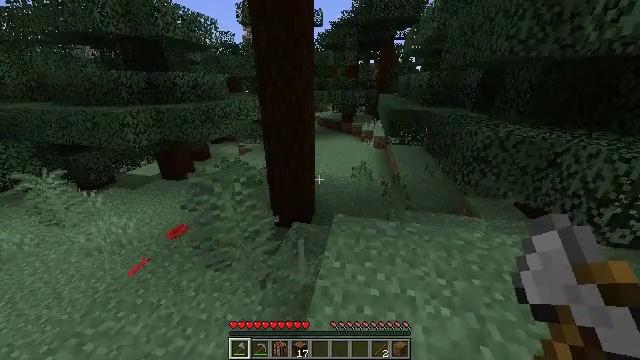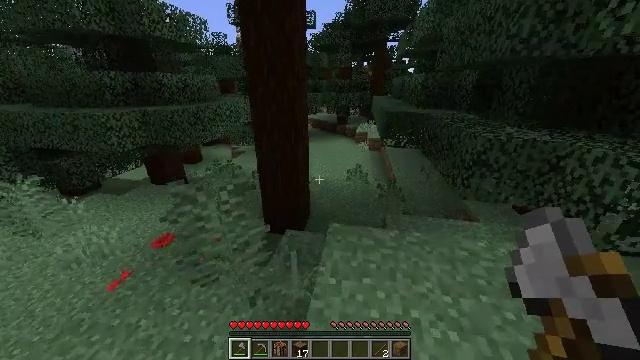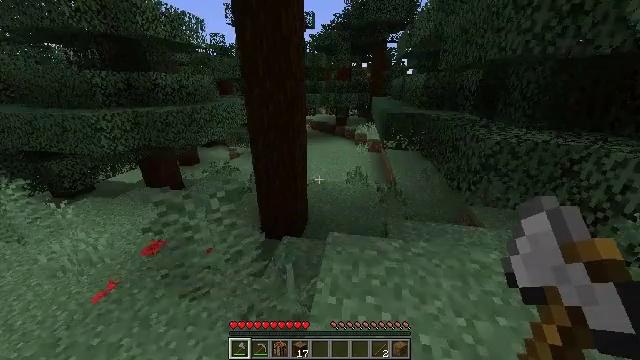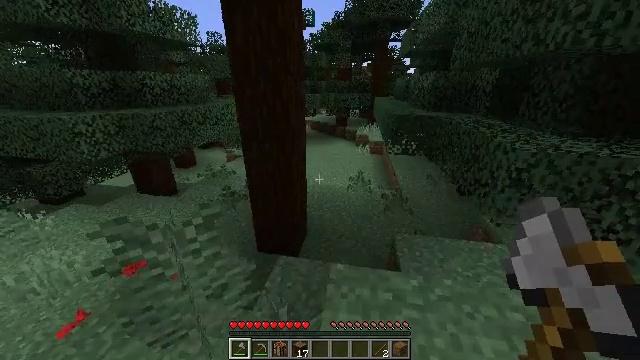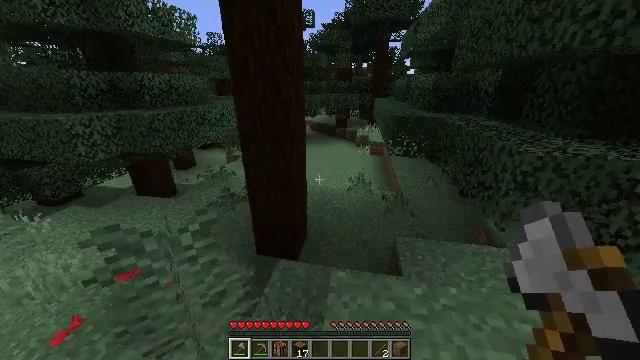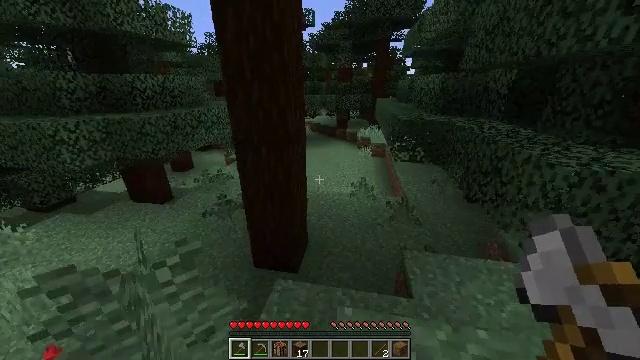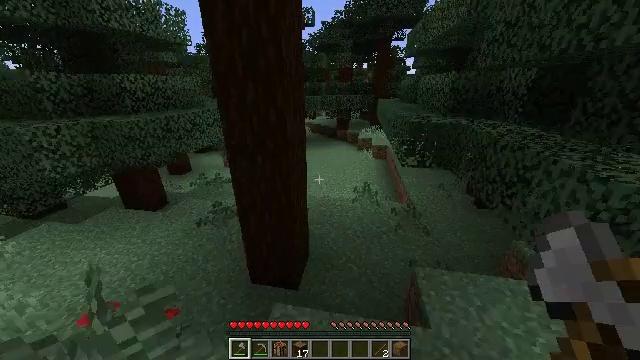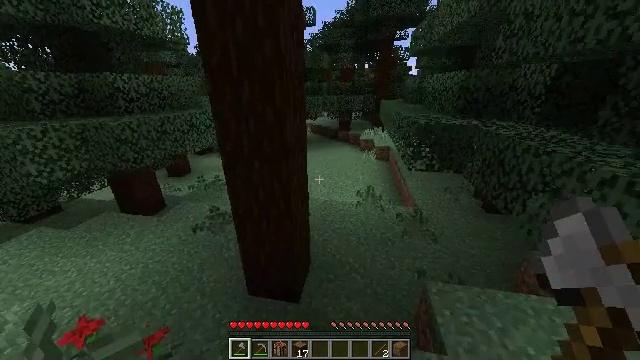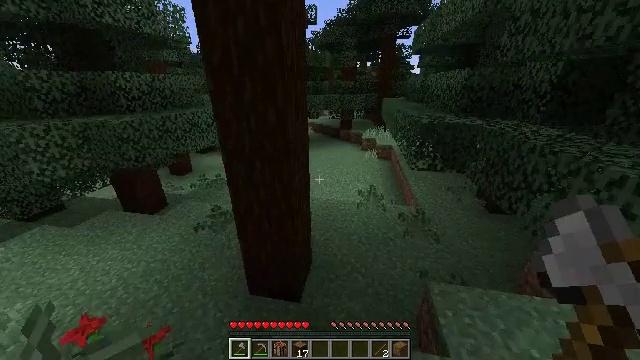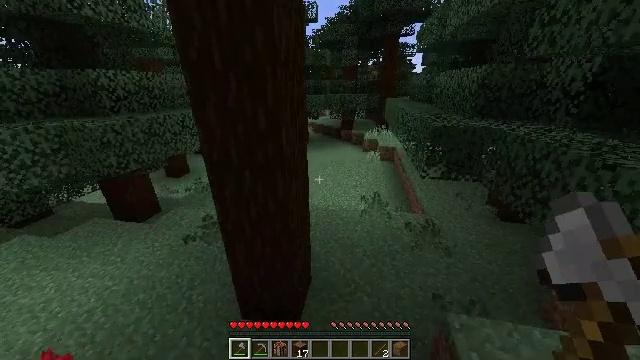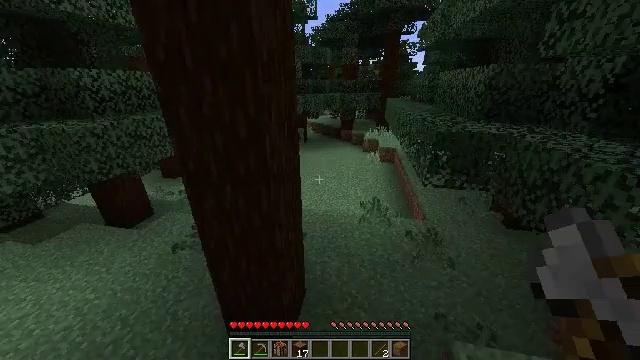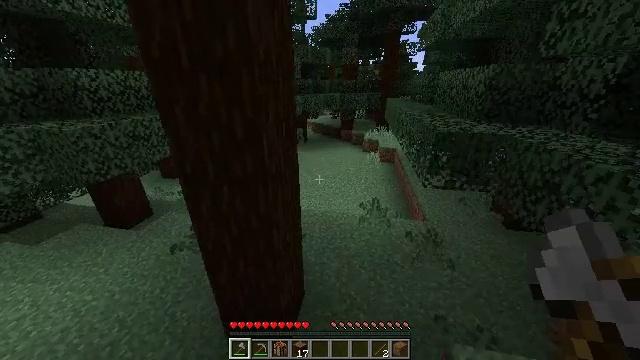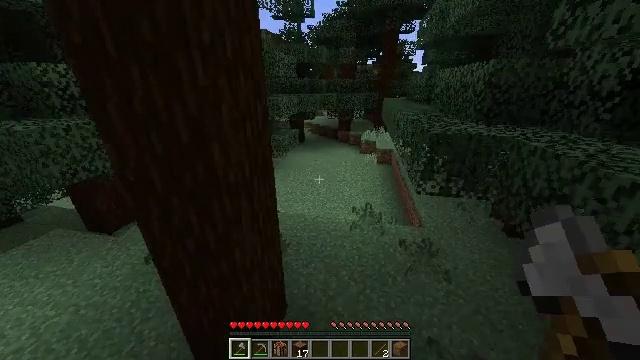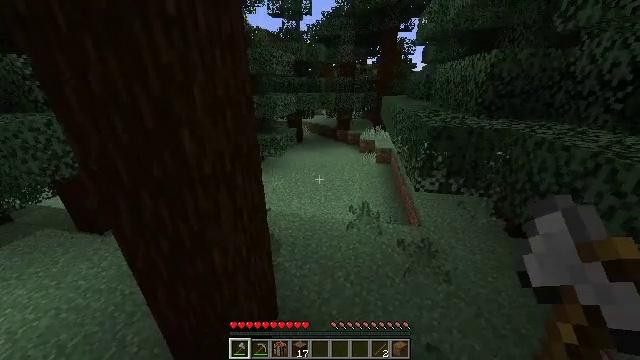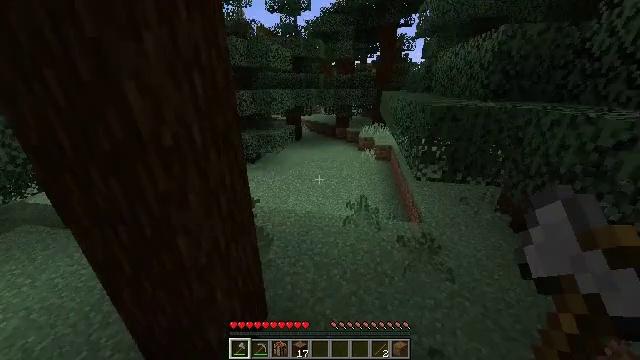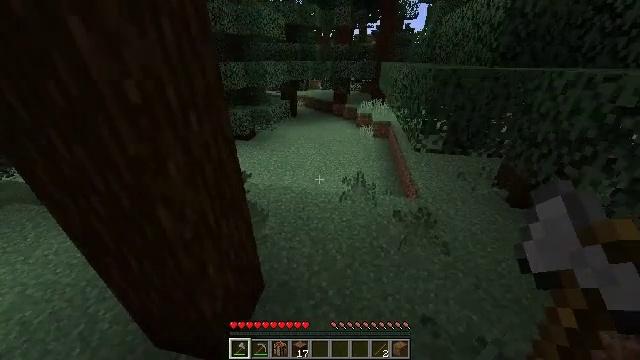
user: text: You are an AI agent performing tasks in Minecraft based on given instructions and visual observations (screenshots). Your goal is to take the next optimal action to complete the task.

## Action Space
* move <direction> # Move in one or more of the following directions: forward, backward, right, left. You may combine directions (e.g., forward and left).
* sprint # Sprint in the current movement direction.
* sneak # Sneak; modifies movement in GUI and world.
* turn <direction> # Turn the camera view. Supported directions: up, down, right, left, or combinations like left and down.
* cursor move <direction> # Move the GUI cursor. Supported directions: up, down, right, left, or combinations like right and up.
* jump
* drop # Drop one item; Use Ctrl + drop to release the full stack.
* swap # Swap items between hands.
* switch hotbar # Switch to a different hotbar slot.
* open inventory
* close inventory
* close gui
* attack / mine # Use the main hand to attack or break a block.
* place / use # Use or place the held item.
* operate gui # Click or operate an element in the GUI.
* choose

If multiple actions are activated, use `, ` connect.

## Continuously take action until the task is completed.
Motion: motion action
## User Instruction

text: Destroy the spruce leaves to get sticks and saplings.
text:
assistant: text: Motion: move forward, sprint, turn right
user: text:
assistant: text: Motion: move forward, sprint
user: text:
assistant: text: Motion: move forward, sprint
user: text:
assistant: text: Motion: move forward, sprint
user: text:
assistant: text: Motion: move forward, sprint
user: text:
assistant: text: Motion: move forward, sprint
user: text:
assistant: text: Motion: move forward, sprint
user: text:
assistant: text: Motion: move forward, sprint
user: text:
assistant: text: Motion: move forward, sprint
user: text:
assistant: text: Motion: move forward and move right, sprint
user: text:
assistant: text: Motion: move forward and move right, sprint
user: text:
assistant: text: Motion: move forward and move right, sprint
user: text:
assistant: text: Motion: move forward, sprint
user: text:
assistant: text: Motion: move forward, sprint
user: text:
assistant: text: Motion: move forward, sprint, turn down
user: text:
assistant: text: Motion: move forward, sprint
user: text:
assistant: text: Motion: move forward, sprint
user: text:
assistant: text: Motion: move forward, sprint, turn left
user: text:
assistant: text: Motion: move forward, sprint, turn left and up
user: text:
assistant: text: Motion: move forward, sprint, turn left and up
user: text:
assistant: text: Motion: move forward, sprint, turn right
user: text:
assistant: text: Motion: move forward, sprint, turn right and down
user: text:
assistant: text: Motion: move forward, sprint, turn right and down
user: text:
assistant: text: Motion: move forward, sprint
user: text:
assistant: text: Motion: move forward, sprint
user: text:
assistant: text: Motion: move forward, sprint
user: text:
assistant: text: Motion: move forward, sprint
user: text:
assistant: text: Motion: move forward, sprint
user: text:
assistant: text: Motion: move forward, sprint
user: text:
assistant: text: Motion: move forward, sprint, turn left and up, jump